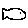
Label: fish